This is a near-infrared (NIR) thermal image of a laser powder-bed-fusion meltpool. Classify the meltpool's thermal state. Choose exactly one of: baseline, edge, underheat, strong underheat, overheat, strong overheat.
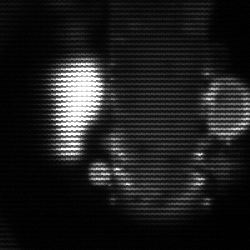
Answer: strong underheat